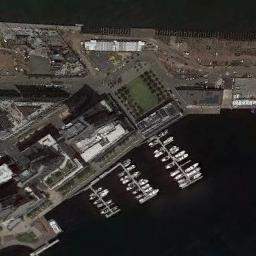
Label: harbor